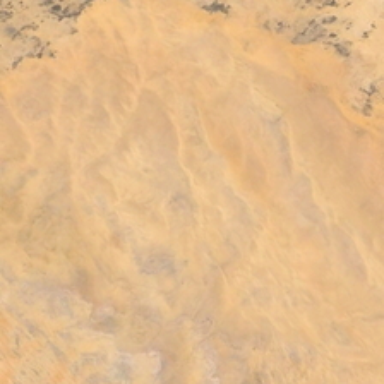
It is a piece of yellow desert .